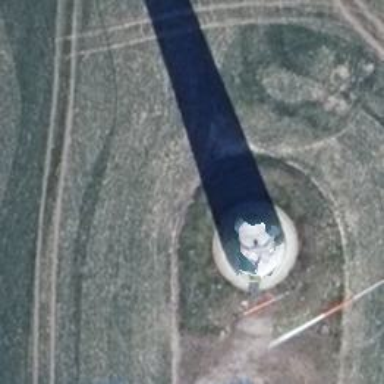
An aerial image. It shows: Wind generator powered by horizontal-axis wind turbine.